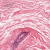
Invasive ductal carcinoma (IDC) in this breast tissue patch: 0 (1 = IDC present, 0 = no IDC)